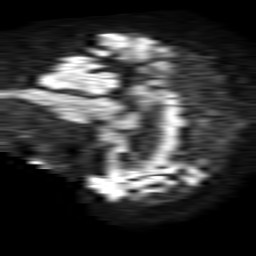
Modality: TRACE
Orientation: sagittal
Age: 56
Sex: male
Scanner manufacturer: philips
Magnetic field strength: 1.5 T
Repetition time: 4.6 s
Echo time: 0.08631 s